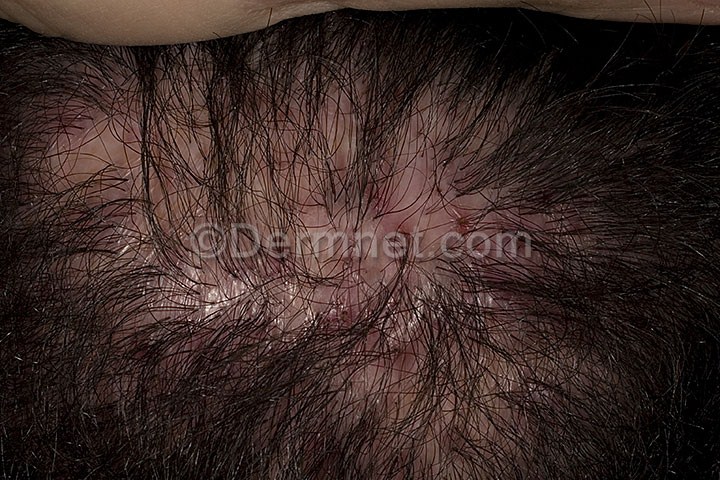
Disease: Hair Loss Photos Alopecia and other Hair Diseases